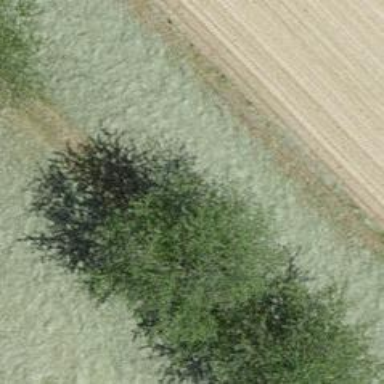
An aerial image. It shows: Agricultural area with broadleaved deciduous trees.